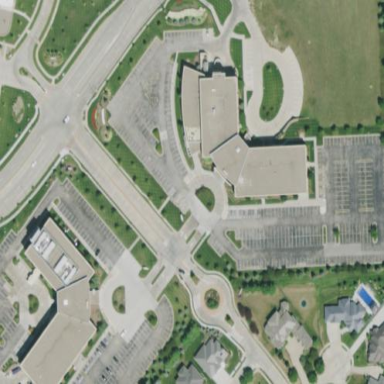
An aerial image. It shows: Office building that houses clinic providing healthcare services.